Question: I want my navigation controller to be stark white, like actual rgb(255, 255, 255, 1) or #ffffff. However, when I set the navigation controller color in the app delegate, it actually becomes a kind of ugly gray. I don't think it is an opacity thing but I can't be sure. Can I get some help?
'''
UINavigationBar.appearance().backgroundColor = UIColor.whiteColor()
'''

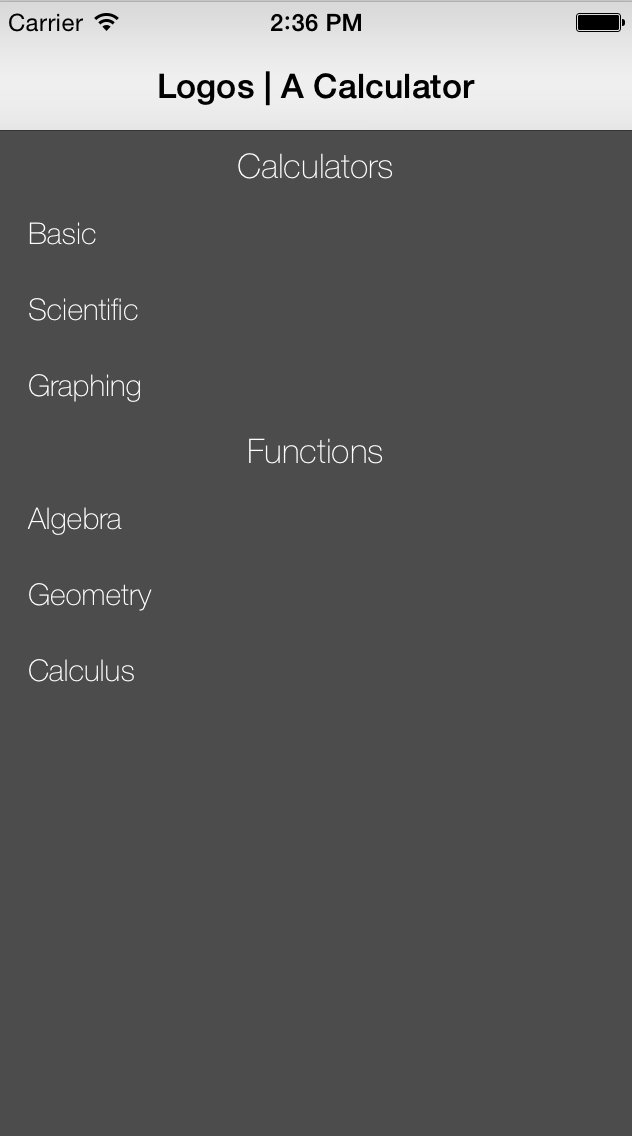
Answer: Did you try to set the navigationbar's translucent attribute to false?
'''
navigationController?.navigationBar.translucent = false
'''